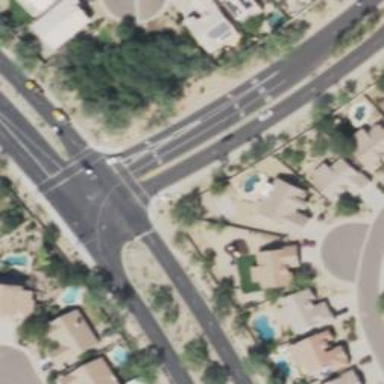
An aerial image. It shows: Solid stop line on the road marking.